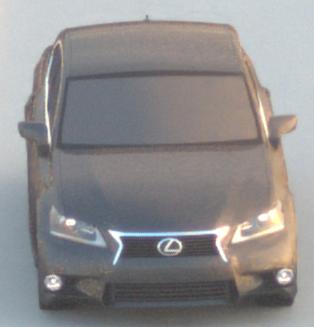
Make: Lexus
Model: GS 250
Detailed model: GS (L10)
Model produced from: 2012/06
Model produced until: 2013/12
Doors: 4
Color: gray
Road condition: dry road
Daytime: sunrise or sunset
Contrast: medium contrast